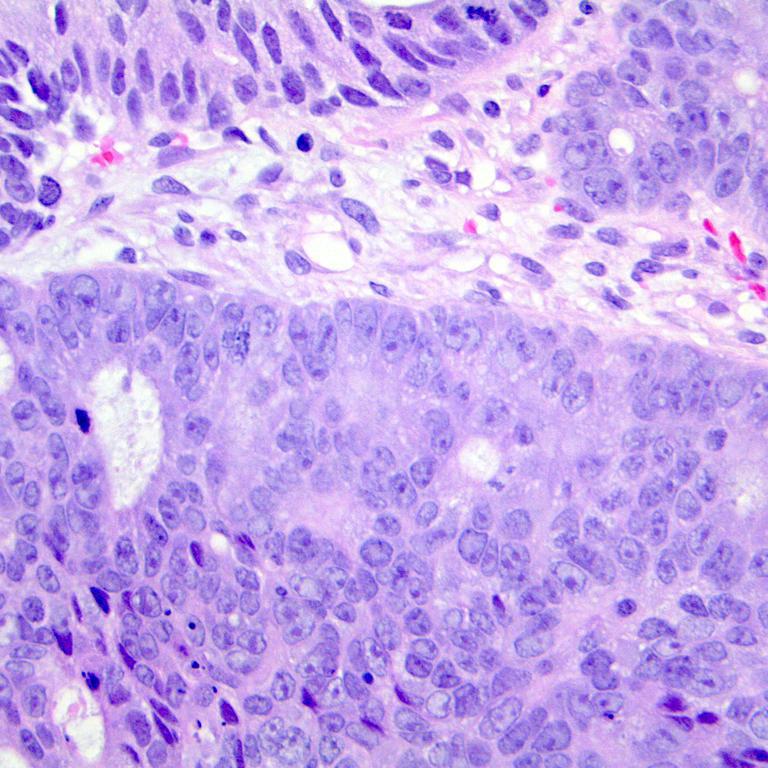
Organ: colon
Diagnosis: adenocarcinomas